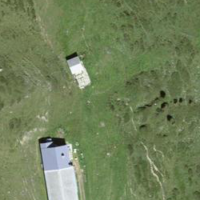
EUNIS habitat code: 23
Species observed at this site:
Phoenicurus ochruros
Eulithis populata